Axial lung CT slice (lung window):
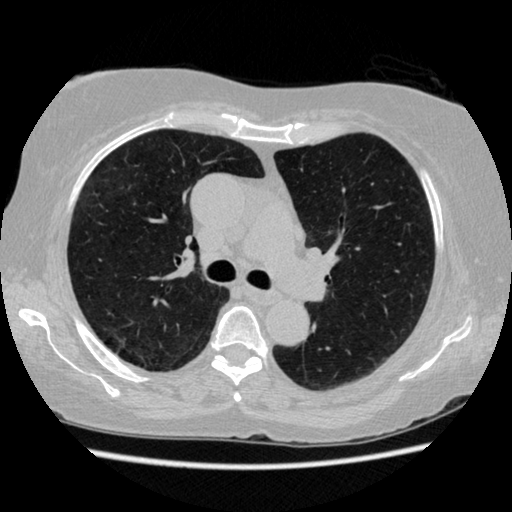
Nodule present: no